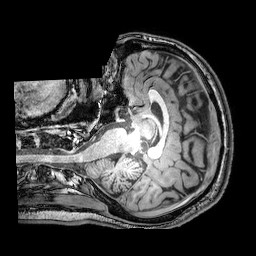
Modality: T1w
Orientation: axial
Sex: male
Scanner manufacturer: philips
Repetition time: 0.008176 s
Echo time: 0.00376 s